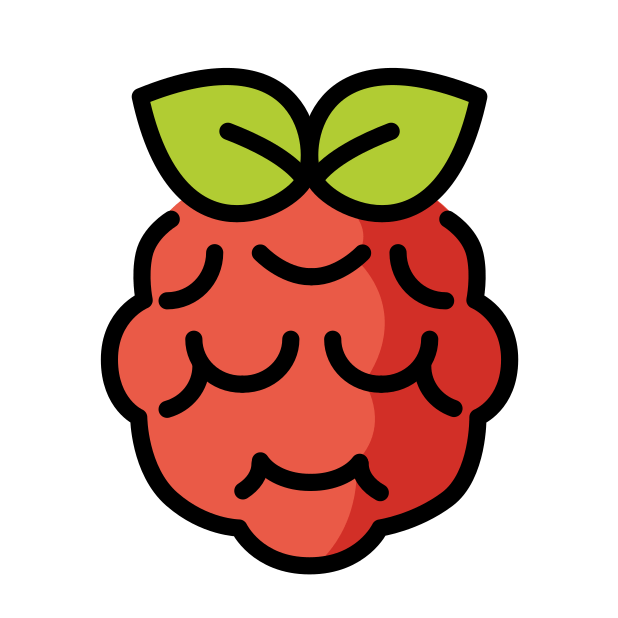
raspberry pi